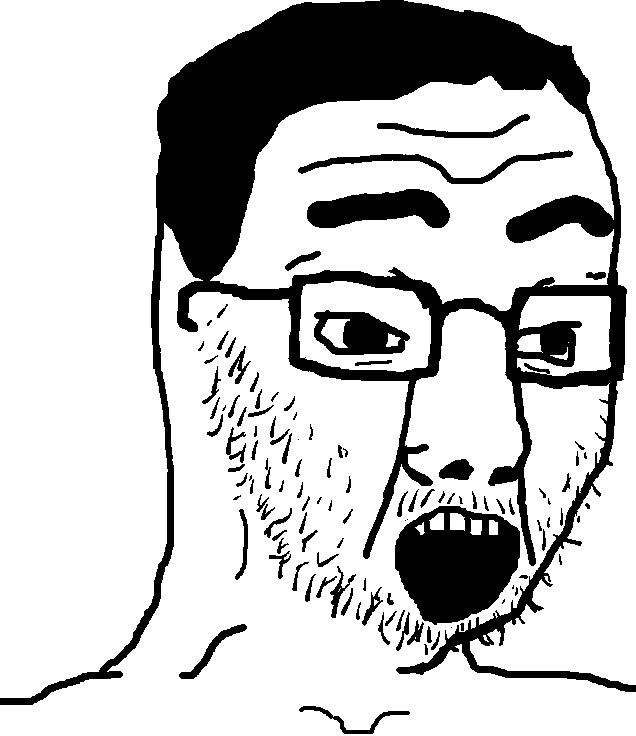
Label: 5_Poljak